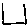
Label: square